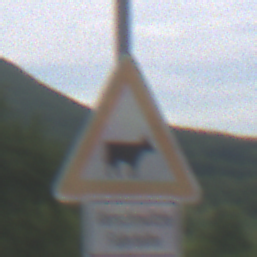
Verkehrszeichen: ViehtriebLinks
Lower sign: HinweiseAufGefahrenDurchVerbaleAngabe4
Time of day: Midday
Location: Outdoor (RoadRail)
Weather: PartlyCloudy
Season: NotSpecified
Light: Natural